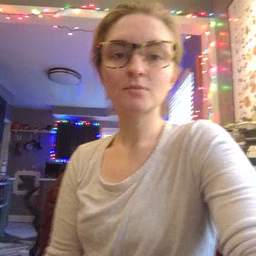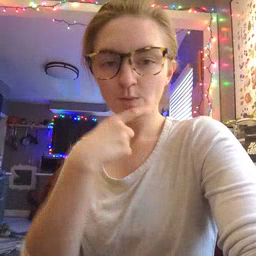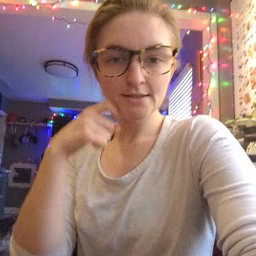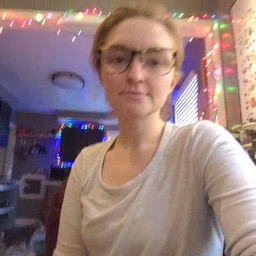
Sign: dry